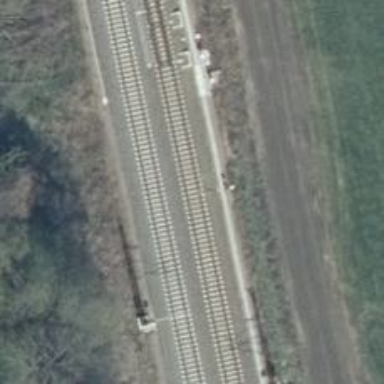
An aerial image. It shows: Railway signal.